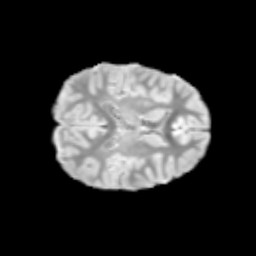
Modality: T2w
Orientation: axial
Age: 9
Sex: female
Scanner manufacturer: siemens
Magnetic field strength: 3 T
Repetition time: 3.8 s
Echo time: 0.07 s